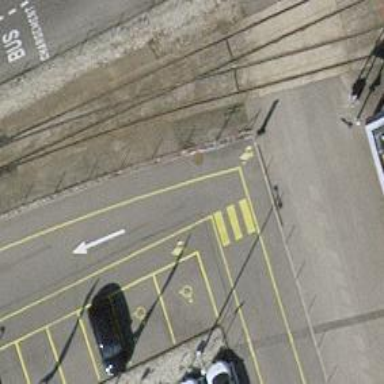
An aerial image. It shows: Uncontrolled zebra crossing on the road.